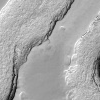
Atmospheric dust classification: not_dusty